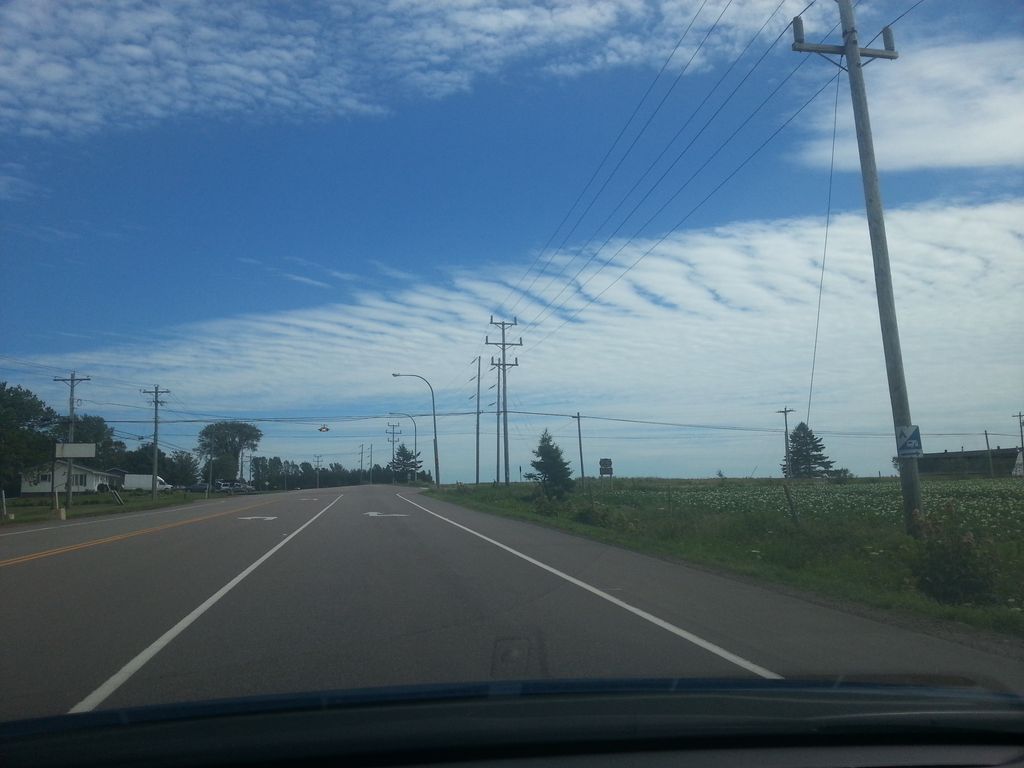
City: charlottetown